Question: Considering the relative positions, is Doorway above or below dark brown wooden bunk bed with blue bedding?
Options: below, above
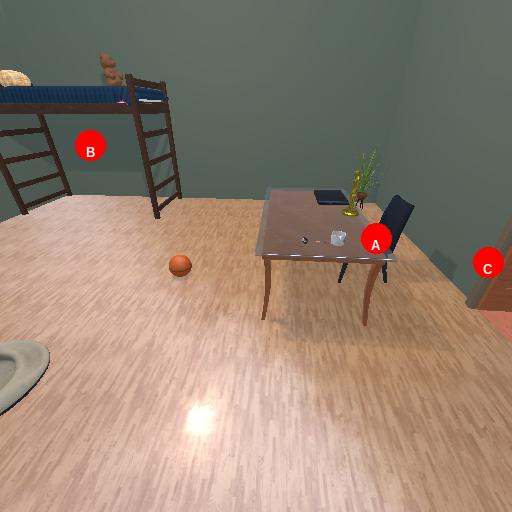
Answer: below